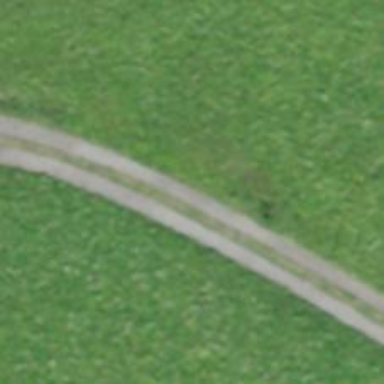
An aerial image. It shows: Path surfaced with fine gravel.